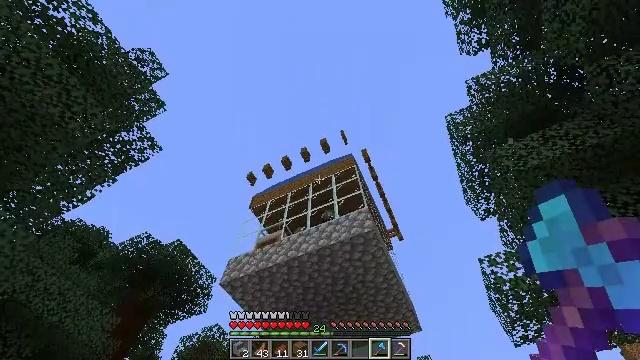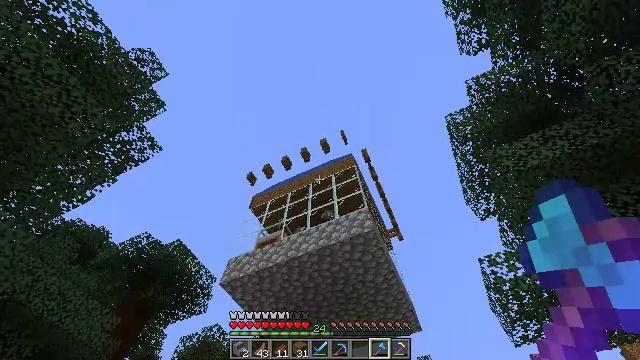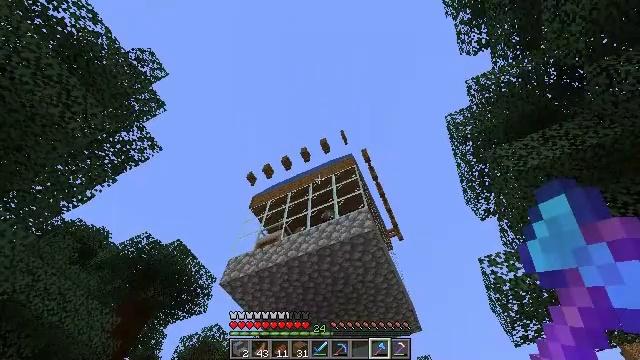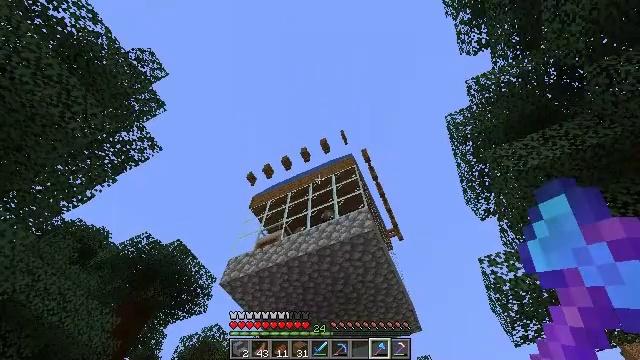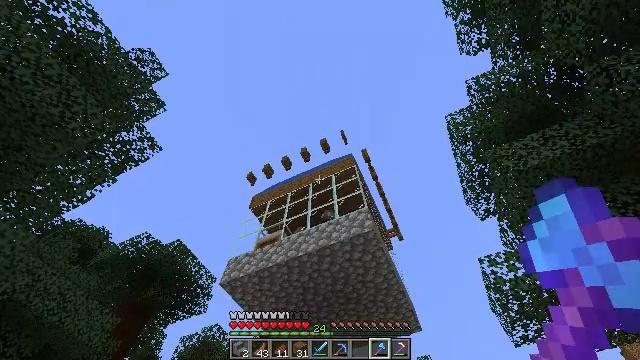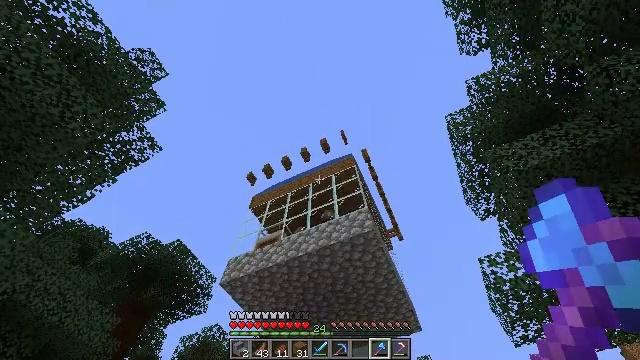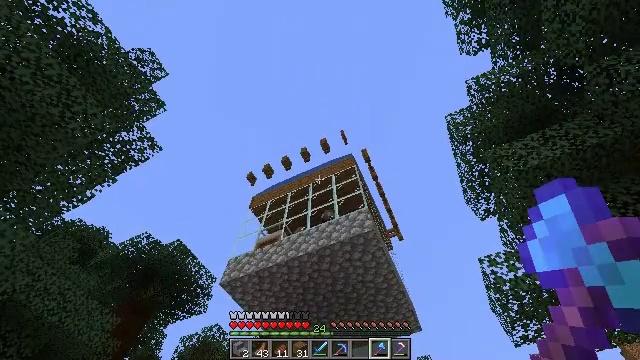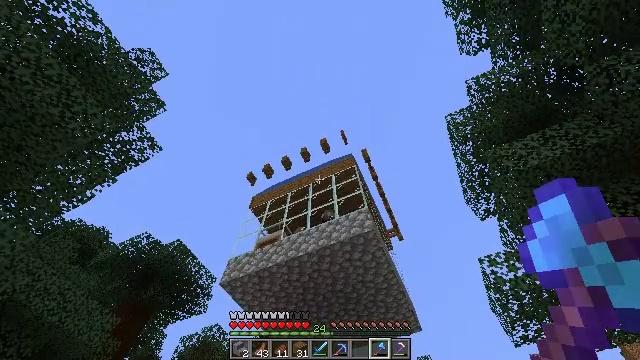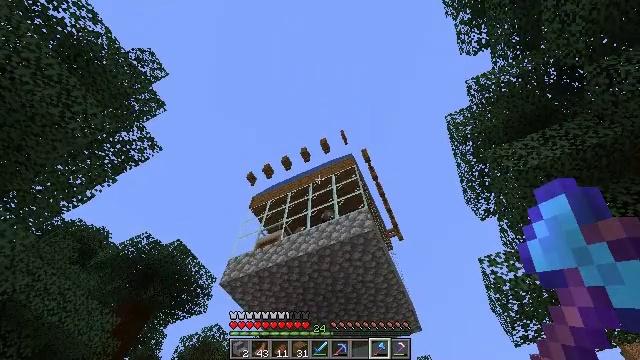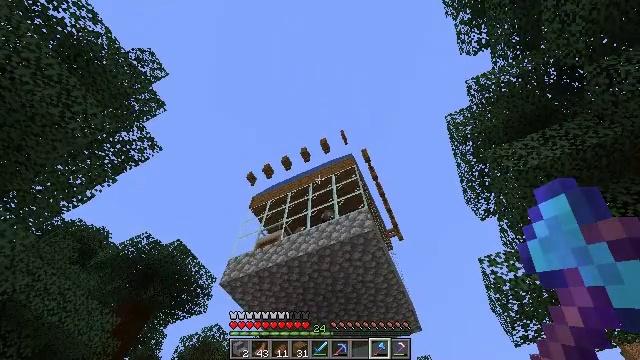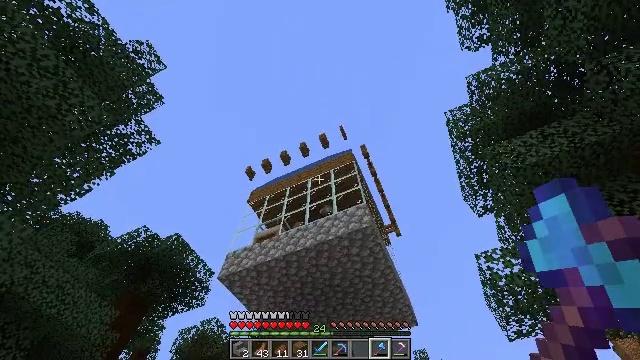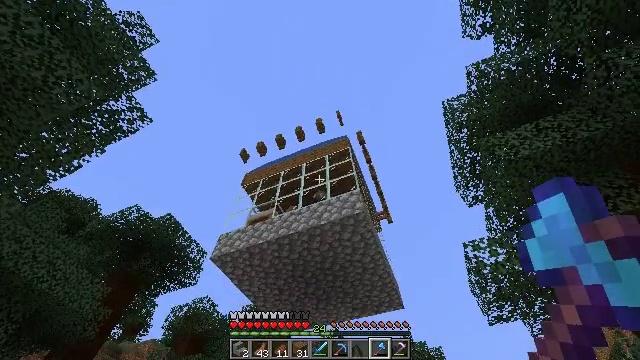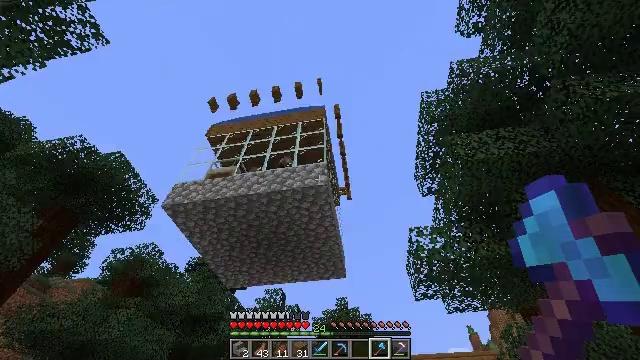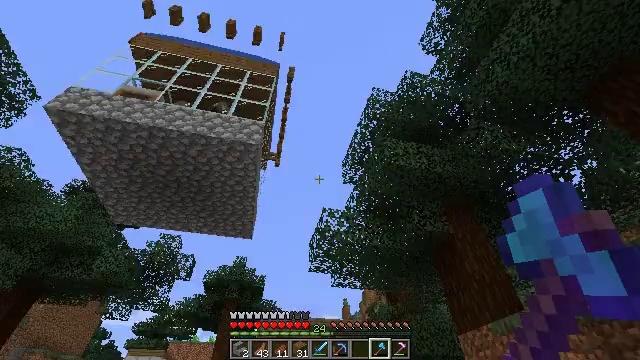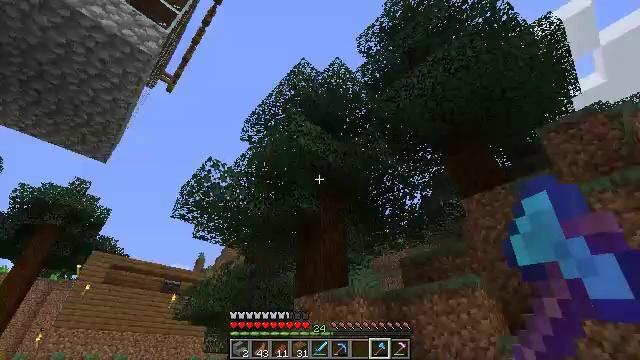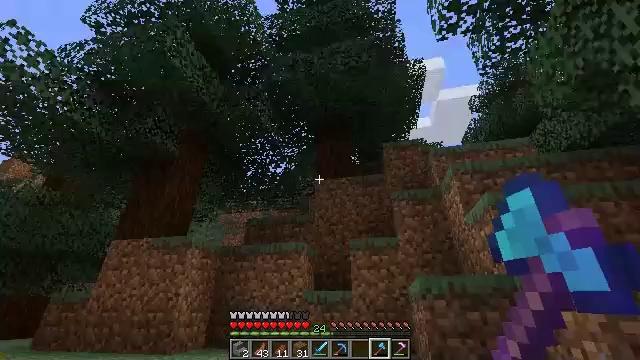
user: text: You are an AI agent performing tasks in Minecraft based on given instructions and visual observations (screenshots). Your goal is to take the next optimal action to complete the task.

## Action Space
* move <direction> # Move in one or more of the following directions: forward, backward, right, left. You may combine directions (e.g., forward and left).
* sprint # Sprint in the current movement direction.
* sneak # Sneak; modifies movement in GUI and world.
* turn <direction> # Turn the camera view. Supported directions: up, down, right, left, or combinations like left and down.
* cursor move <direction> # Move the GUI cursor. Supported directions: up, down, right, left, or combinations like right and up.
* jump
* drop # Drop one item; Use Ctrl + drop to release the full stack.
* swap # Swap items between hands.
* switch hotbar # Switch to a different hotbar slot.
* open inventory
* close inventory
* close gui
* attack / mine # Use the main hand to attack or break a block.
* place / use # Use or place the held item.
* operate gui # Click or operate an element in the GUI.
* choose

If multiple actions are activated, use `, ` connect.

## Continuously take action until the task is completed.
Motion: motion action
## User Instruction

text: Gather materials from the sweet berry bush.
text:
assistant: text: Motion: no_op
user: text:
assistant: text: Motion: no_op
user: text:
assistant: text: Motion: no_op
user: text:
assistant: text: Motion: no_op
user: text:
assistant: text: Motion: no_op
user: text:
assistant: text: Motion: no_op
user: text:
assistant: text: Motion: no_op
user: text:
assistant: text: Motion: no_op
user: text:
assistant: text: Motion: no_op
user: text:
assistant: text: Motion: turn down
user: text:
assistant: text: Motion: turn right and down
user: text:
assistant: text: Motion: turn right and down
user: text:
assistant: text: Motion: turn right and down
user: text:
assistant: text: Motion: turn right and down
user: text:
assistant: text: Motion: turn right and down
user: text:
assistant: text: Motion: turn right and down
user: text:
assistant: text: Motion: turn right and down
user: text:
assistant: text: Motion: turn right and down
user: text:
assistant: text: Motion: turn right
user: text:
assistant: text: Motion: no_op
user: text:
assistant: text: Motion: no_op
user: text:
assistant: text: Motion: move forward
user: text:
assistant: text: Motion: move forward, turn left
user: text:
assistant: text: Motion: move forward, turn left
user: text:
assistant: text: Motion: move forward, turn right and down, jump
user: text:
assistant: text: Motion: move forward, turn right and down, jump
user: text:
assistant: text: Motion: move forward, jump
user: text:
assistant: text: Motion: move forward, jump
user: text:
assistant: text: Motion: move forward, jump
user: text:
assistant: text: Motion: move forward, jump